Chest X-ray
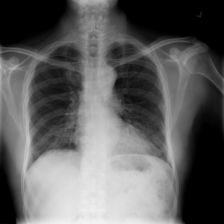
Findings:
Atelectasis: negative
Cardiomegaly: negative
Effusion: negative
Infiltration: negative
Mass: negative
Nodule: negative
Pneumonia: negative
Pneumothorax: negative
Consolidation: negative
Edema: negative
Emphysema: negative
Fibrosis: negative
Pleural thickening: negative
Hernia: negative